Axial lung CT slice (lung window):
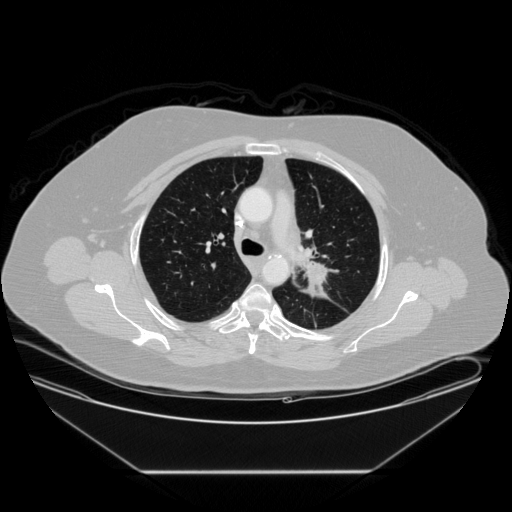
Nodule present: yes
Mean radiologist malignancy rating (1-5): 5